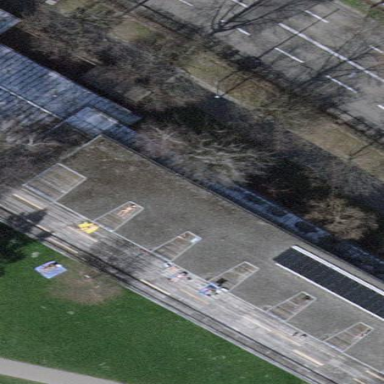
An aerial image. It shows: View of roof of building.